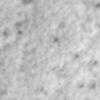
Label: no_change